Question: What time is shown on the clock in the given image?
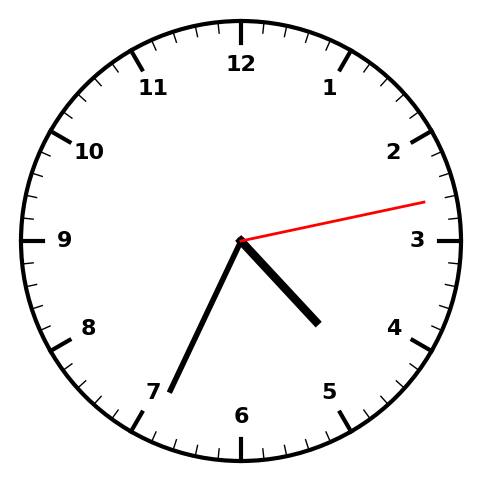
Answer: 04:34:13